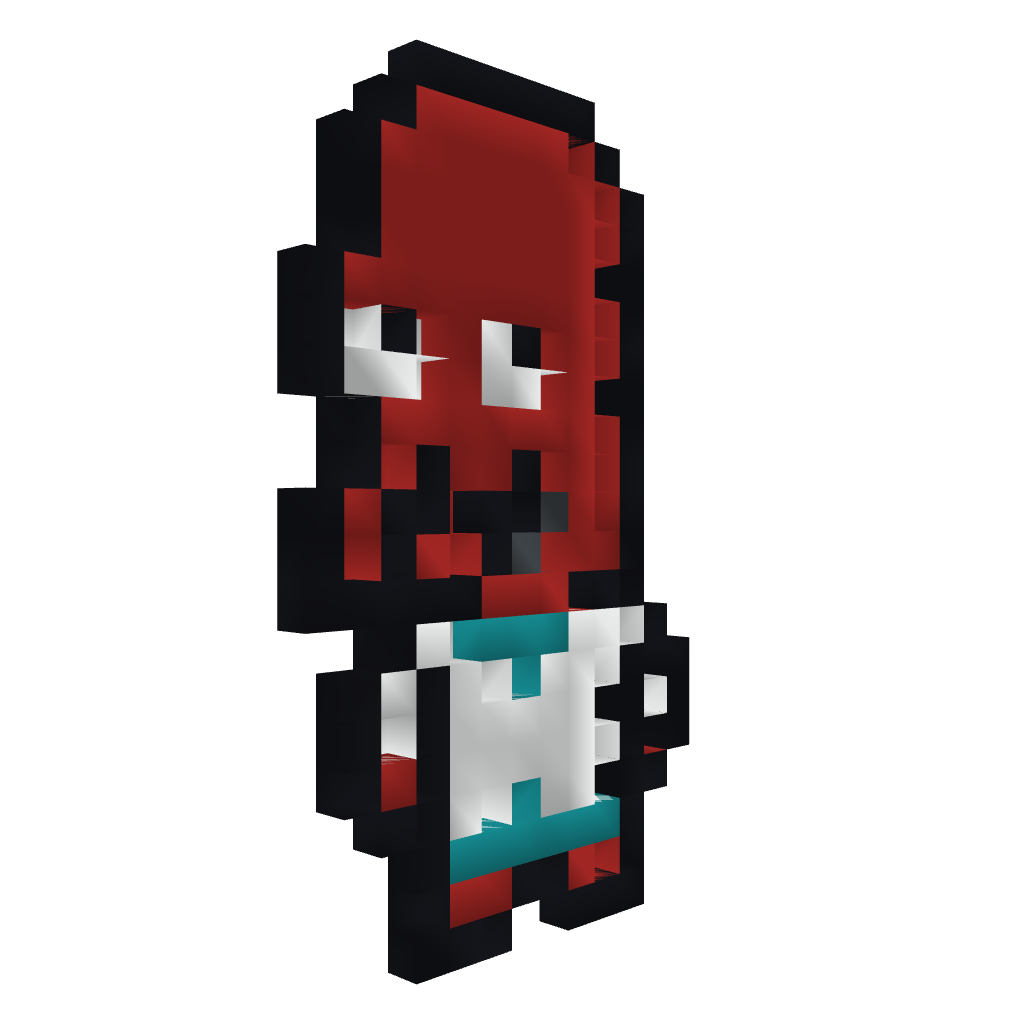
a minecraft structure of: Toon Zoidberg